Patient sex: M
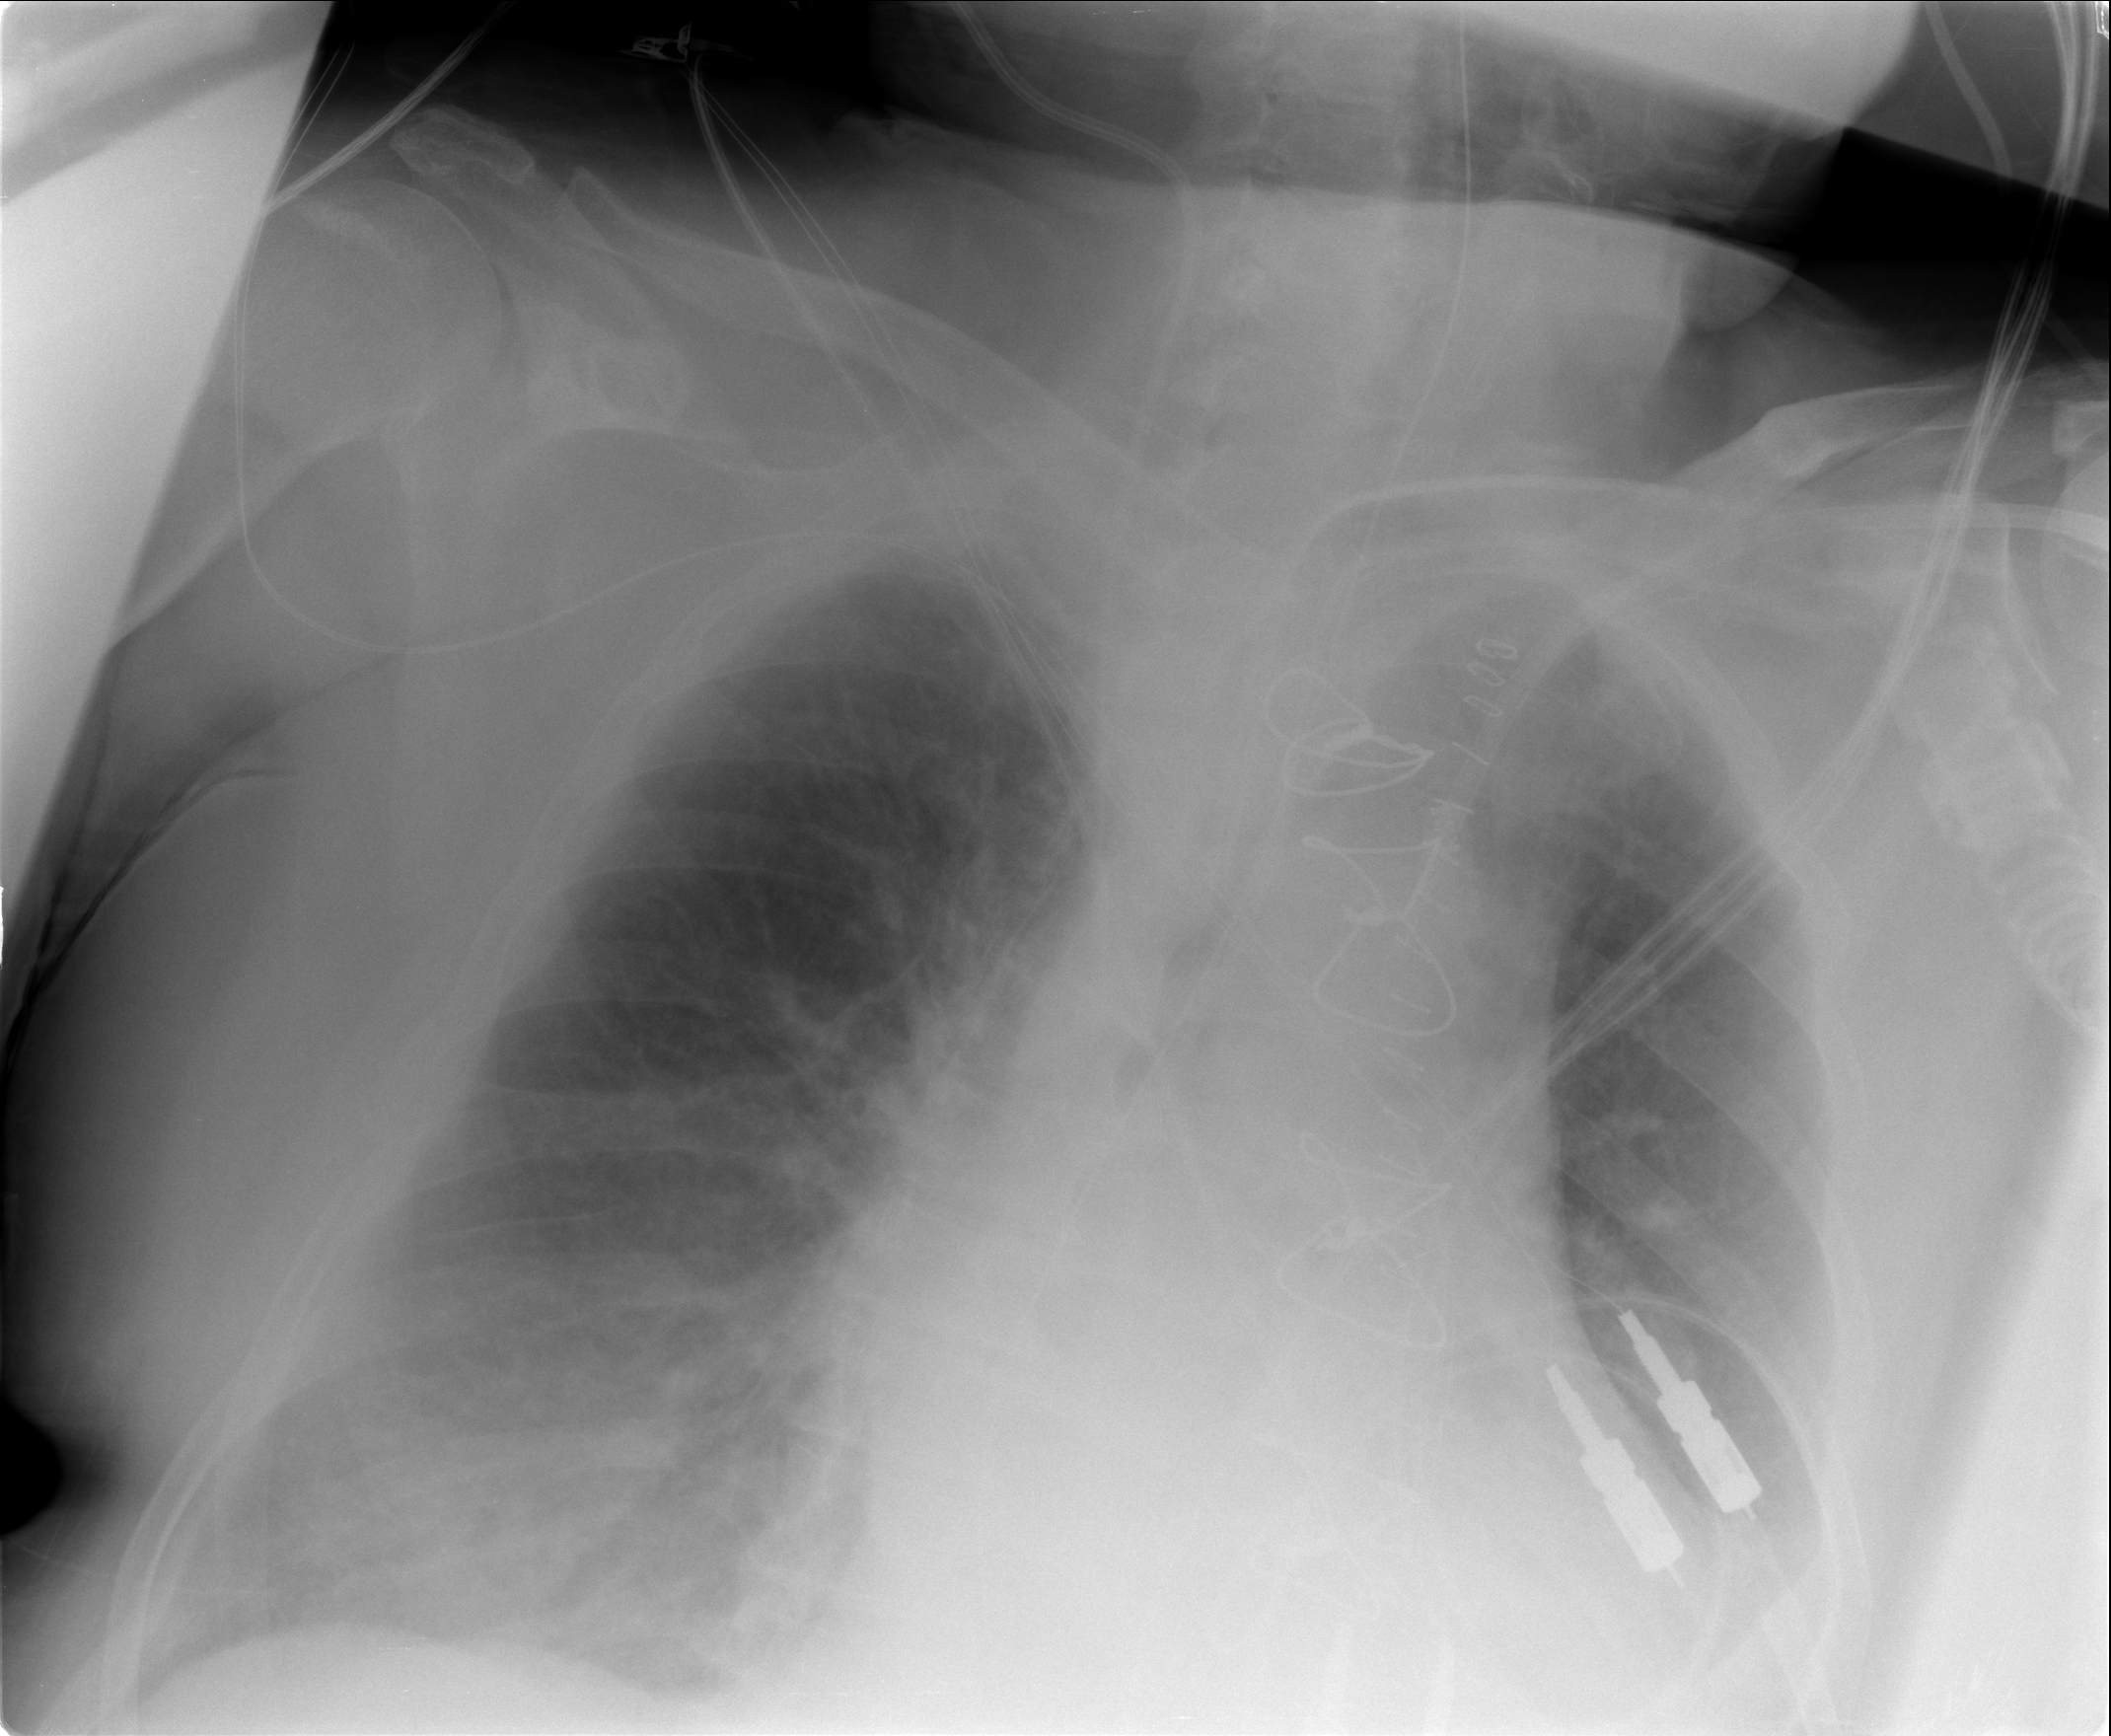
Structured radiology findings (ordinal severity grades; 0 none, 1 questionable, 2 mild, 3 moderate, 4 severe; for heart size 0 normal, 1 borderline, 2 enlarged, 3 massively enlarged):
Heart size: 2
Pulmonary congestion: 2
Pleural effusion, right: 2
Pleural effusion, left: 2
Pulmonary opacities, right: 2
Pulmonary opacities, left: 0
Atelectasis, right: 2
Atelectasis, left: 2